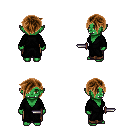
a pixel art fantasy rpg character, female body template, orc, green skin, gray robe, robe skirt, brown pixie cut hairstyle, dagger, four views (front, back, left, right), 2x2 character sprite sheet, small pixel art, hard edges, no anti-aliasing